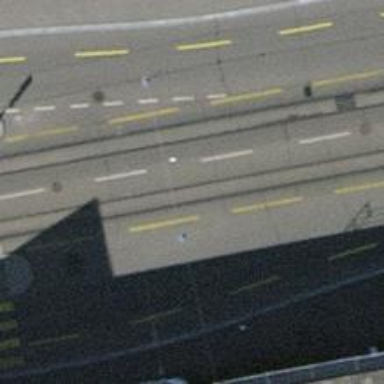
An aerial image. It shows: Secondary road with tram embedded rails and asphalt surface. There are lanes for both pedestrians and cyclists on either side of the road.